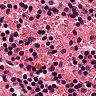
Metastatic tissue present: no